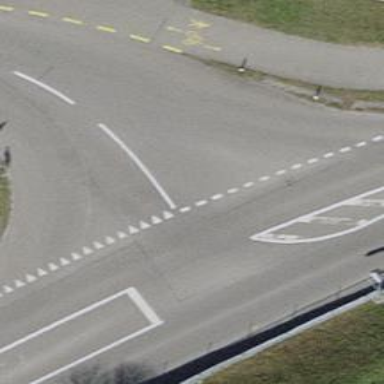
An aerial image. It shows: Road with "give way" sign.